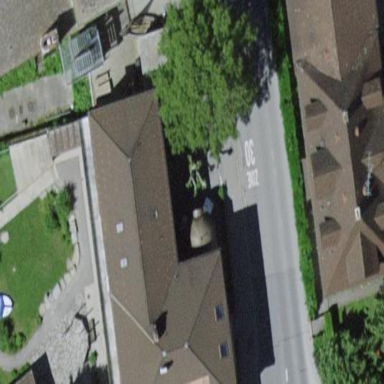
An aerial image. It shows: Building.